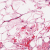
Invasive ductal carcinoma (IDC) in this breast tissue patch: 0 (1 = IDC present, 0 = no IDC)